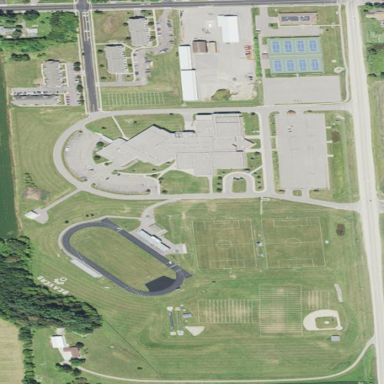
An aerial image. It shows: School.